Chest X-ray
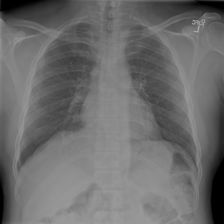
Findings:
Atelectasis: negative
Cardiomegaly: negative
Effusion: negative
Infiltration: negative
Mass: negative
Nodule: negative
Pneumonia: negative
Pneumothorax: negative
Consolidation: positive
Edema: negative
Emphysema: negative
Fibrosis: negative
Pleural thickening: negative
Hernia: negative